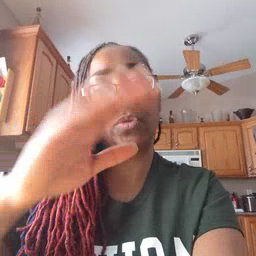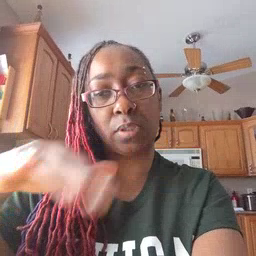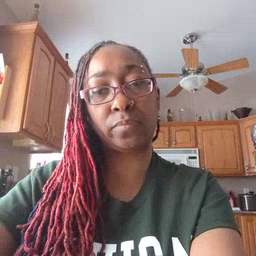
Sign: child